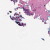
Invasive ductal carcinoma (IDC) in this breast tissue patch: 0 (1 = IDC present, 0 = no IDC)